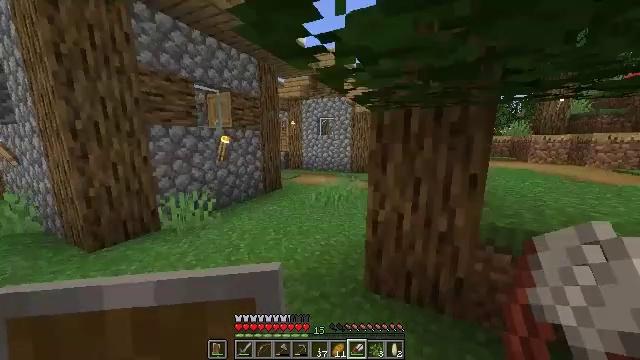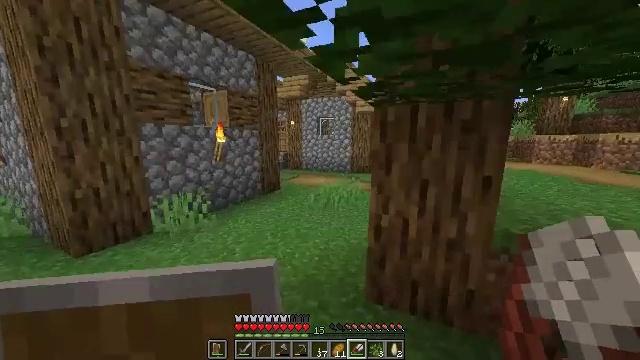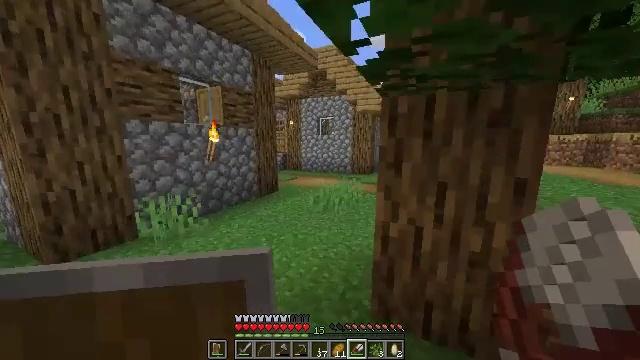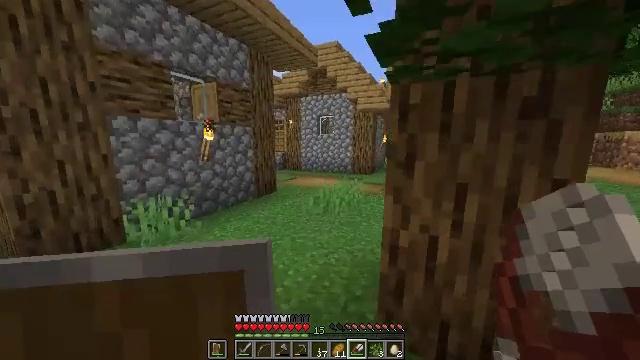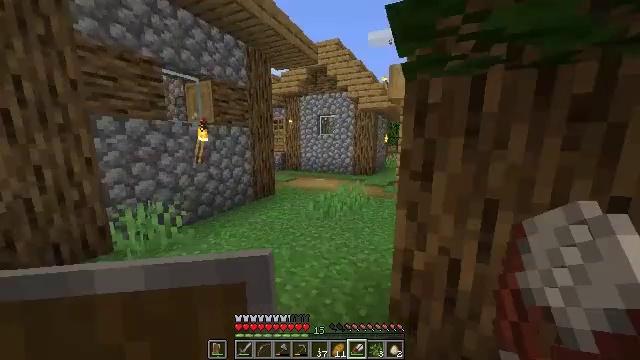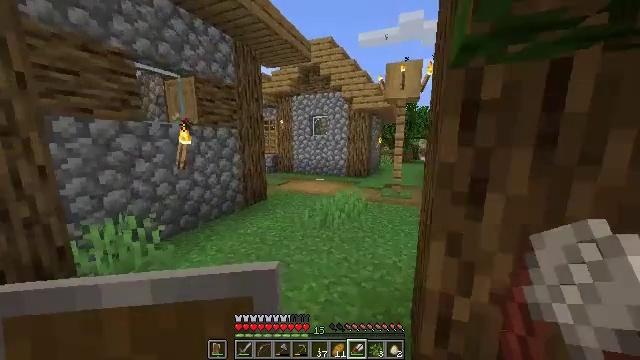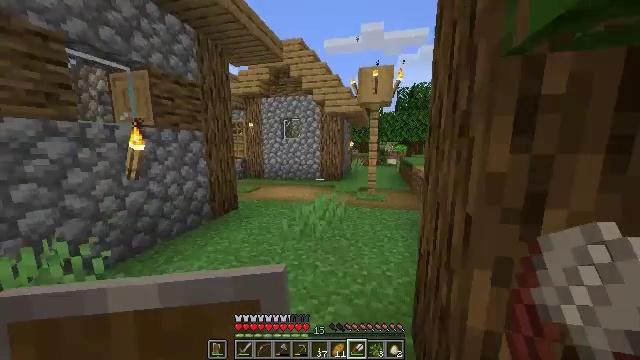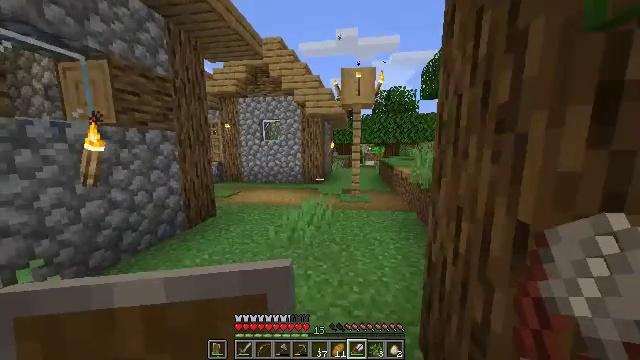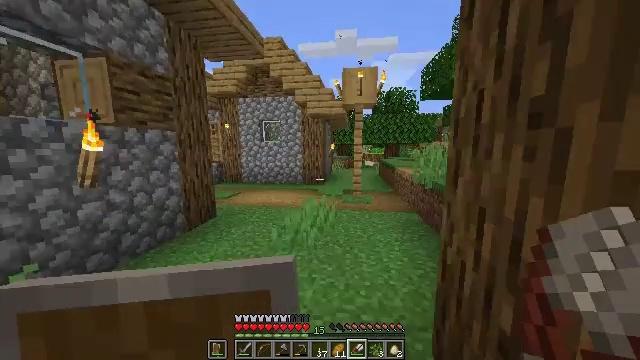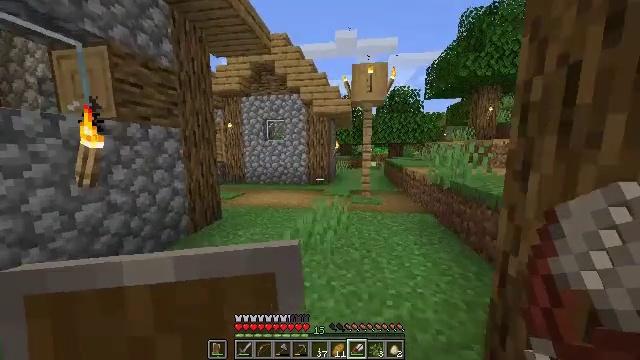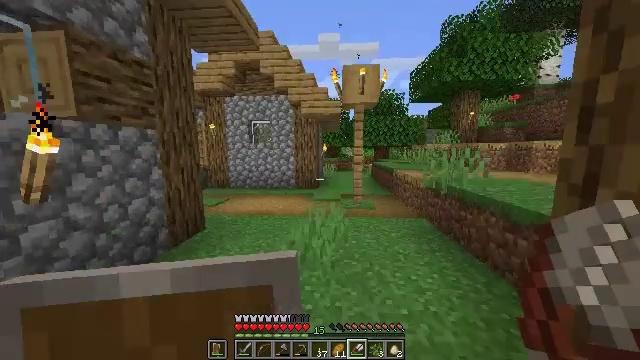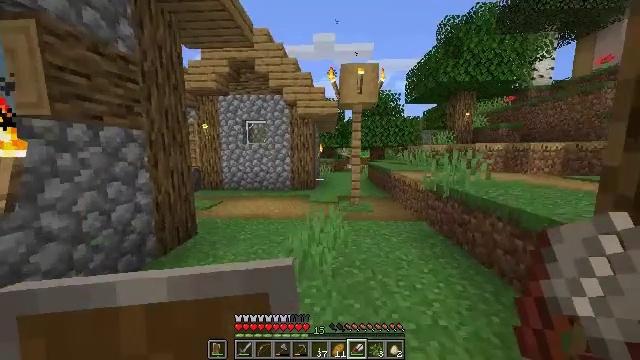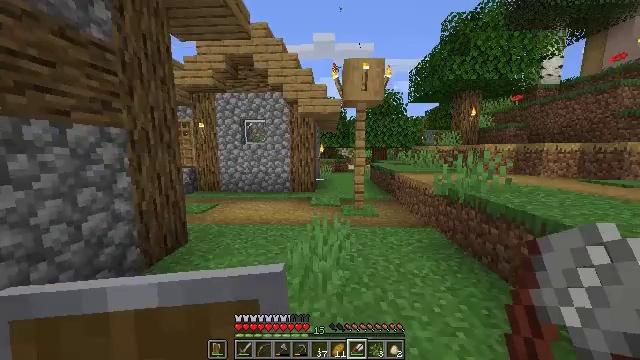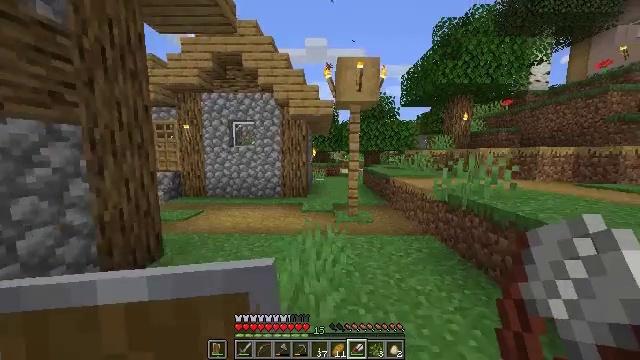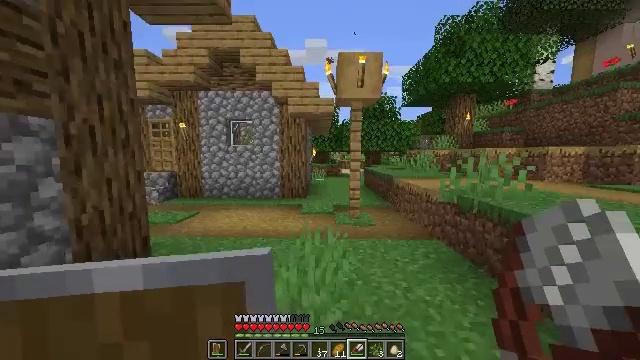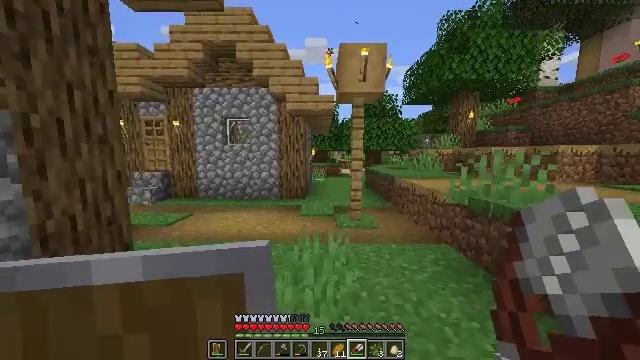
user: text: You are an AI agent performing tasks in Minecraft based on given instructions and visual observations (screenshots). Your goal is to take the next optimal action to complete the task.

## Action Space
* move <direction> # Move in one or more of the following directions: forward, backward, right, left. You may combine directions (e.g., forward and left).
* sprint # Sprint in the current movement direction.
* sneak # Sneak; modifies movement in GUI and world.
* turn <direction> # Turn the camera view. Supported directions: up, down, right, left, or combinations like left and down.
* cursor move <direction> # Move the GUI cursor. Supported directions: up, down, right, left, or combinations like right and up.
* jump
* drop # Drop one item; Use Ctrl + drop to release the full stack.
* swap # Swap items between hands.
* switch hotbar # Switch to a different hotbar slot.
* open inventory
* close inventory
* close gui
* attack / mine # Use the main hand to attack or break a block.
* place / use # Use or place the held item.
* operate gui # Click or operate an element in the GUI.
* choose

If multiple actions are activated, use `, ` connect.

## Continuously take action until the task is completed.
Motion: motion action
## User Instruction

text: Open the crafting table and make a yellow bed.
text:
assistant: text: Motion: move forward
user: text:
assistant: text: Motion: move forward
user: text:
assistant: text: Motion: move forward
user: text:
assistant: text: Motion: move forward
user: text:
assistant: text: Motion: move forward and move left, turn right
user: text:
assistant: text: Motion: move forward and move left, turn right
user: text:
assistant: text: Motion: move forward and move left, turn right
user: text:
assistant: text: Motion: move forward and move left
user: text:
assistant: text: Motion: move forward and move left
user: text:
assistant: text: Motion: move forward, turn right
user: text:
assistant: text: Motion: move forward, turn right
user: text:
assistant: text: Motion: move forward
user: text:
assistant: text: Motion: move forward, turn right
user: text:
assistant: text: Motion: move forward
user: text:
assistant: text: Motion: move forward
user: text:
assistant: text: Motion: move forward
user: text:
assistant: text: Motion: move forward
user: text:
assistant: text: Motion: move forward
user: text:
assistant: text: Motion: move forward, turn left
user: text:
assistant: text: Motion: move forward, turn left and down
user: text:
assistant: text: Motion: move forward
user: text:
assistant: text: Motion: move forward, sprint, turn left
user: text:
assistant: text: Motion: move forward, sprint, turn left
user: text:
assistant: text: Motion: move forward, turn left
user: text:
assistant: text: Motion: move forward, turn left
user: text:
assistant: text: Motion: move forward, turn left
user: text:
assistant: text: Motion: move forward, turn left
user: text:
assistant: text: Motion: move forward, turn left
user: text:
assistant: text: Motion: move forward, turn left
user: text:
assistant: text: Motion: move forward